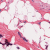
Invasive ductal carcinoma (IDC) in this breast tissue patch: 1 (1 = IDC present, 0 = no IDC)